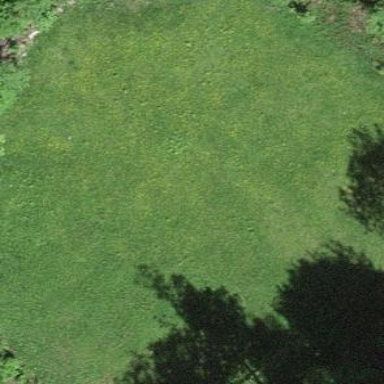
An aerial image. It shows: Beautiful meadow.